Question: I have a very large data frame, representing time series data from an agent-based model, that looks like this:

Each row in this dataset represents a single cycle of the model, which can run for an arbitrary length of time and terminate in one of three endings: "unity," "stability," or "instability."
I'm building a big graph that displays time series data faceted by dimensions and connections, and I want to separate the runs by ending, such that all the runs ending in a particular ending get a separate color in the graph. I want the thickness of each line to be the relative frequency with which each kind of ending occurred in that batch.
In order to do this, I need to add another column to this data, "count," that counts the number of times a particular ending occurs in a batch of runs grouped by dimensions and connections, and then have that number appear in each row characterized by that ending.
So, let's say runs 1 through 10 are dimensions==4 and connections==2. Four of those runs end in "stability," two in "instability," and two in "unity." I'd like the "count" column to be 4, 2, and 2, for each row in that batch of data that got each respective ending.
This is a tough one. Thanks in advance!
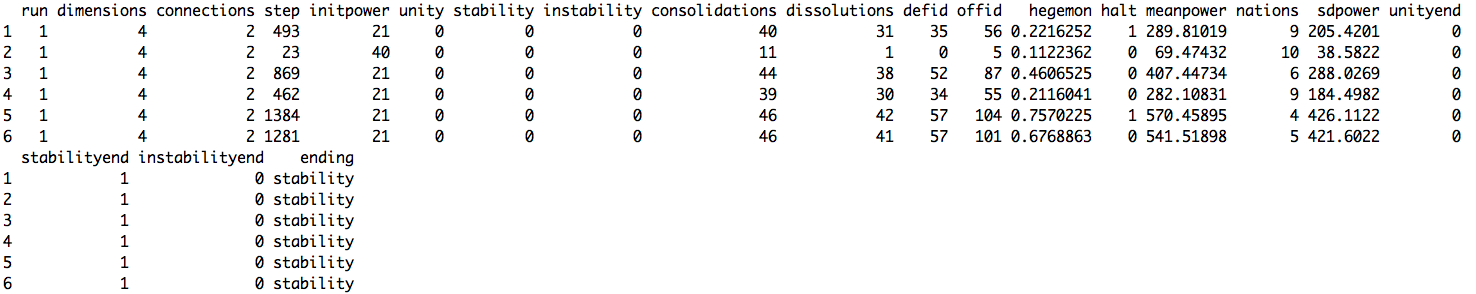
Answer: Can't test without reproducible data, but using dplyr something like this should work:
'''
library(dplyr)
your_data %>%
group_by(dimensions, connections) %>%
mutate(runs_in_batch = n()) %>%
group_by(dimensions, connections, ending) %>%
mutate(count = n(),
pct_in_batch_this_ending = count / runs_in_batch)
'''